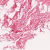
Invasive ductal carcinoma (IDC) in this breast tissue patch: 0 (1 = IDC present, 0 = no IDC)